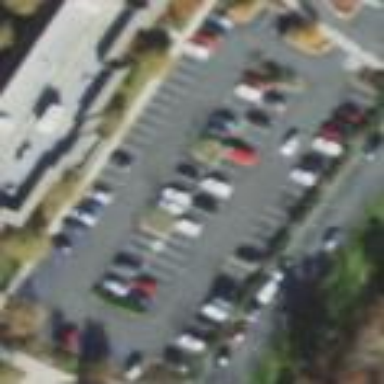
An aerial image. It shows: Parking area.